Interaction volume radius: 10 \u00c5
Interaction volume height: 20 \u00c5
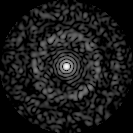
Disorder parameter: 0.8334